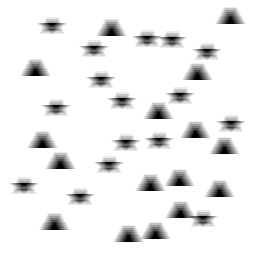
Squares: 0
Triangles: 16
Stars: 16
Total shapes: 32